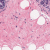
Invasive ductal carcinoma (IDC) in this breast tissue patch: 0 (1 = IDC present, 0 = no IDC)